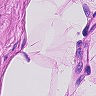
Metastatic tissue present: no